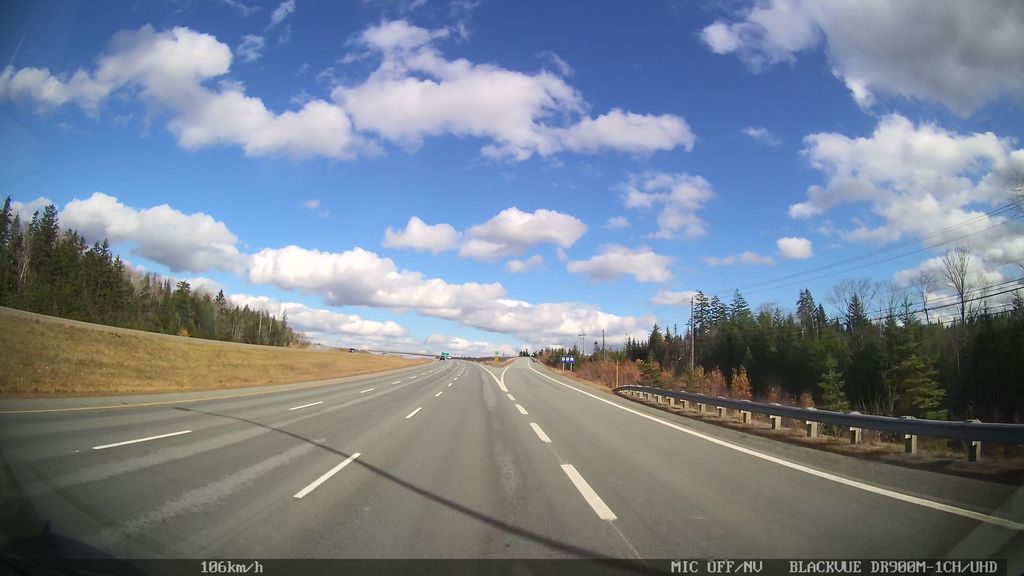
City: halifax